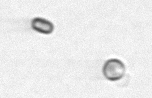
Label: Thalassiosira_sp_aff_mala